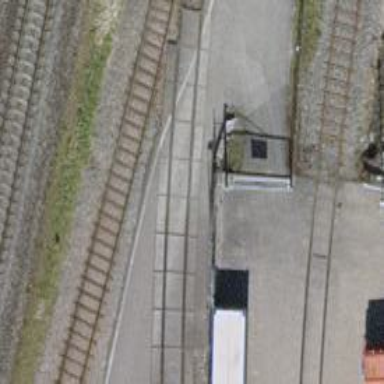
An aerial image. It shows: Crossing for the railway.